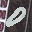
Label: 0